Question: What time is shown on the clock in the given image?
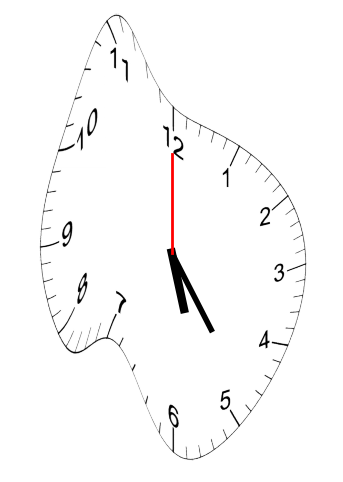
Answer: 05:24:00